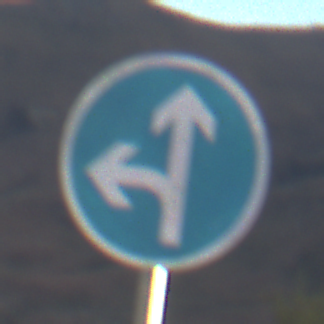
Verkehrszeichen: VorgeschriebeneFahrtrichtungGeradeausOderLinks
Umgebung: Outdoor, Nature
Tageszeit: SunriseSunset
Wetter: PartlyCloudy
Licht: Natural
Jahreszeit: NotSpecified
Kontrast: HighContrast